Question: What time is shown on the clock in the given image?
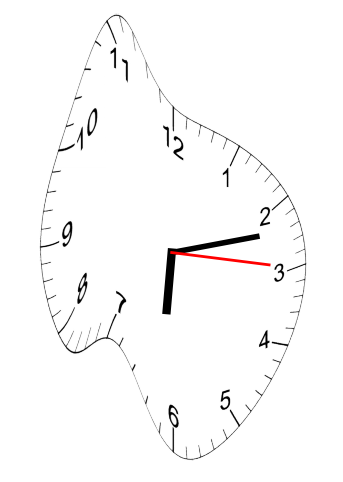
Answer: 06:12:15